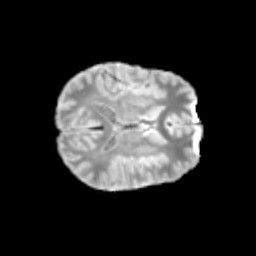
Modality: T2w
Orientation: axial
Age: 13
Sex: female
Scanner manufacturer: siemens
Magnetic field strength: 3 T
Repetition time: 3.8 s
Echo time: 0.07 s